Field crop: tomato
Growth stage: 1
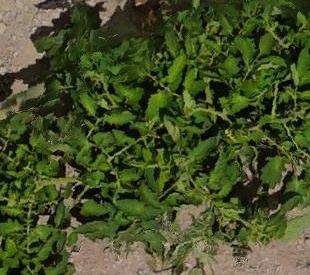
Species: tomato